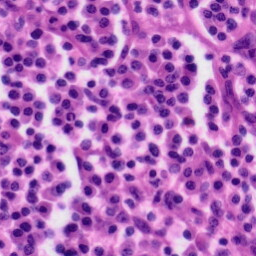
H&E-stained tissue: Tonsil